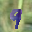
Label: 9